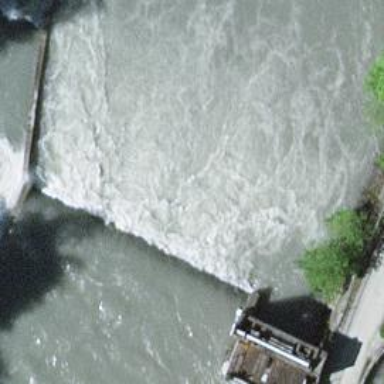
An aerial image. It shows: Weir along the waterway.